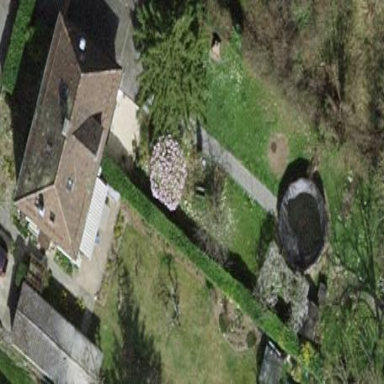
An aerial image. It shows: Garden enclosed by fence.